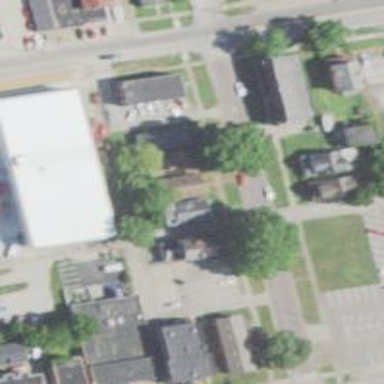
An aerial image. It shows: Alleyway designated as service road.